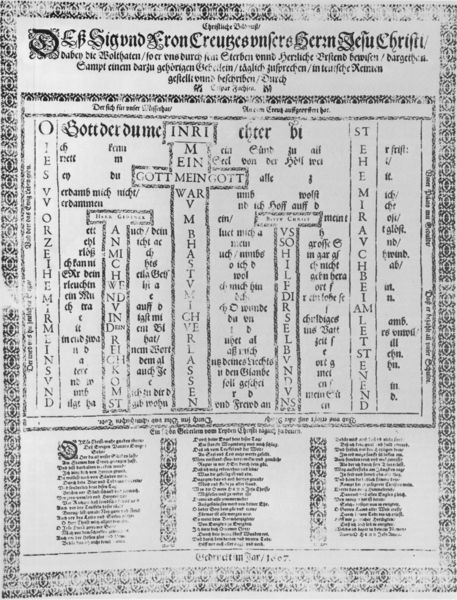
Titel: Christliche Bildnuß/ DEß Sig vnd FronCreutzes
Standort: Wolfenbüttel
Institution: Herzog August Bibliothek
Schlagwörter: gott, weiß, schwarz, symbol, muster, ornament, alt, bibel, rahmen, blatt, schrift, papier, verlassen, grafik, graphik, spalten, verzierung, deutsch, buch, kreuz, religion, druck, druckgrafik, radierung, stich, seite, illustration, text, zeitung, buchstaben, hast, initiale, überschrift, gebet, schriftbild, fries, pergament, kreuze, christus, jesus, kreuzigung, christlich, mittelalter, herz, zeilen, grund, fraktur, verzierungen, lettern, flugblatt, der, dokument, symbole, formation, latein, schirft, quelle, wörter, passion, textspalten, symbolisch, golgatha, pamphlet, inri, gebete, kolumnen, anrufungen, kreiz, t-kreuz, beschiftung, antiqua, mein, warum, mich, dume, du, druckerzeugnis